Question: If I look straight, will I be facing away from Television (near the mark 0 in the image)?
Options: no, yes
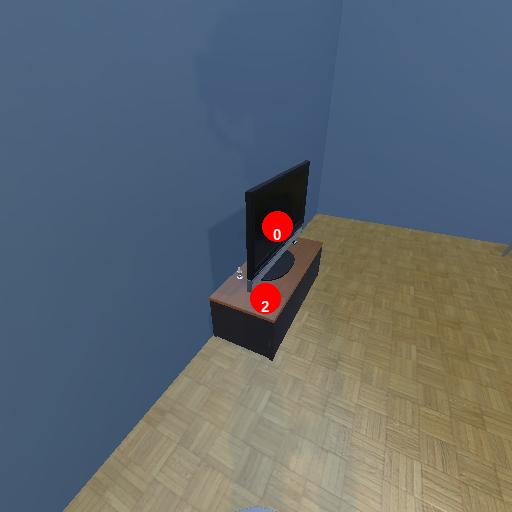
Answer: no